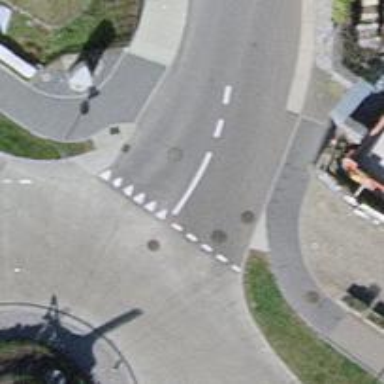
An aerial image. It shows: Unmarked road crossing.